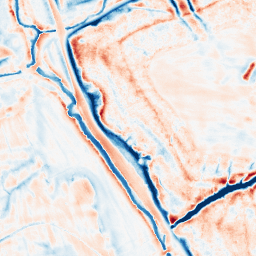
Category: edge_preserving
Decomposition family: bilateral
Decomposition parameters: d: 21
sigma_color: 150
sigma_space: 25
Upsampling method: bspline
Upsampling parameters: scale: 8
Upsampling scale: 8